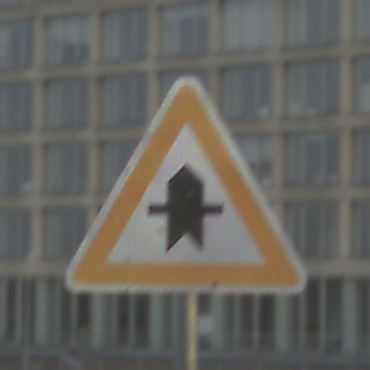
Verkehrszeichen: Vorfahrt
Umgebung: Outdoor, Urban
Tageszeit: SunriseSunset
Wetter: PartlyCloudy
Licht: Natural
Jahreszeit: NotSpecified
Kontrast: LowContrast